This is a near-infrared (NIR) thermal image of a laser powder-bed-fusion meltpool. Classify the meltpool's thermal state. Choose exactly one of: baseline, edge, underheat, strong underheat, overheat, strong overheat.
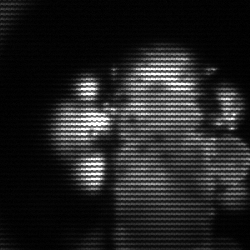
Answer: strong underheat